Interaction volume radius: 10 \u00c5
Interaction volume height: 10 \u00c5
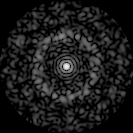
Disorder parameter: 0.8412